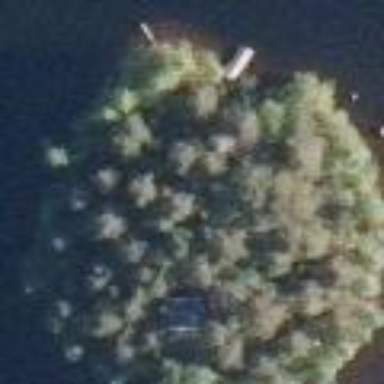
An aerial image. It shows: Island covered with woodland.